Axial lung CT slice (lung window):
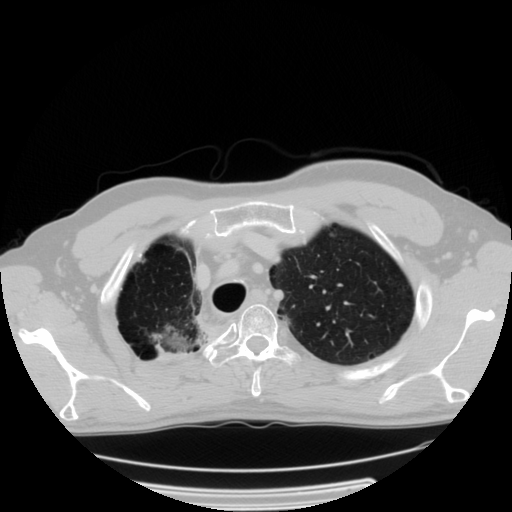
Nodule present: no